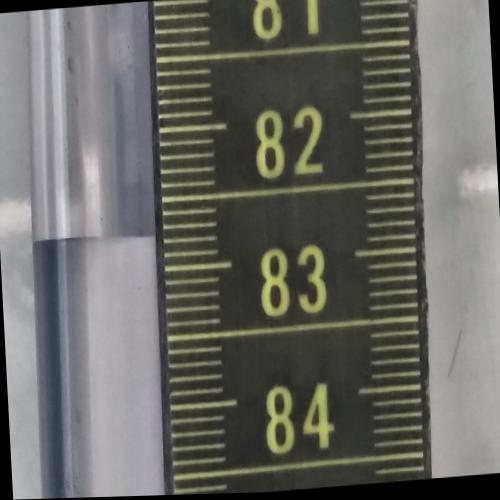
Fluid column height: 82.8 cm